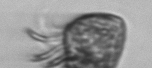
Label: Ciliophora